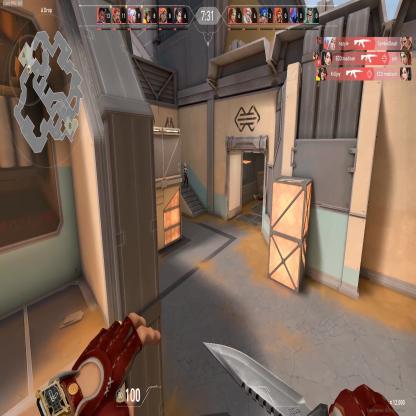
Label: enemy